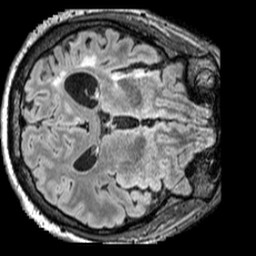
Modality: FLAIR
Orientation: axial
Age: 41
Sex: male
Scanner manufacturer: siemens
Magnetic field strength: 3 T
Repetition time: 5 s
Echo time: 0.387 s